Field crop: maize
Growth stage: 1
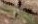
Species: atriplex